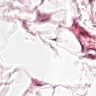
Metastatic tissue present: no